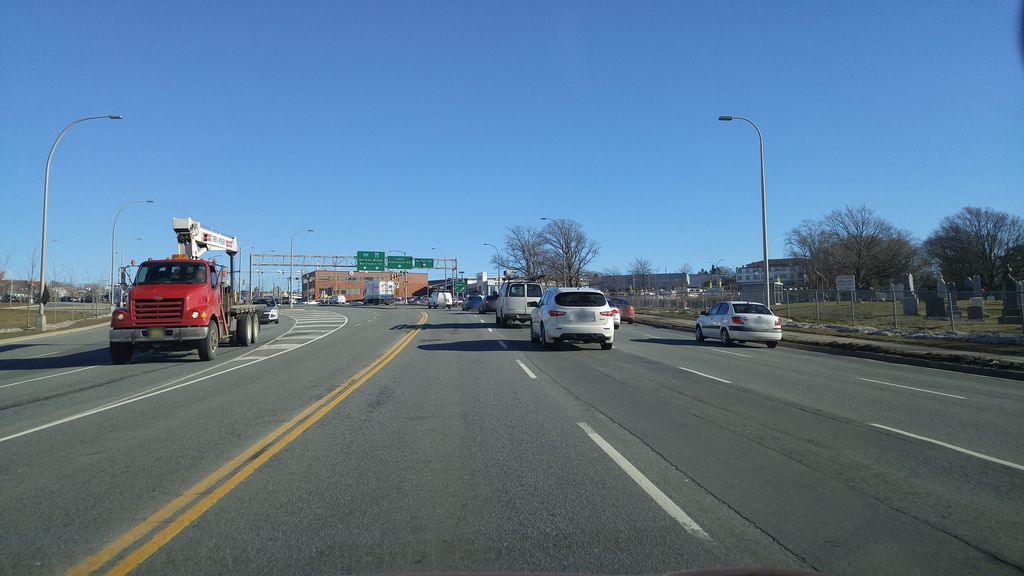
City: halifax